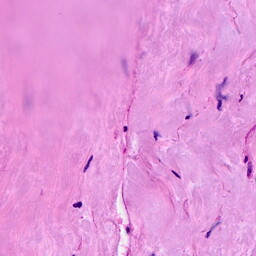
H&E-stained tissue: Breast